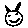
Label: cat